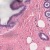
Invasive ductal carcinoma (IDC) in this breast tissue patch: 0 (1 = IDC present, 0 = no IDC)